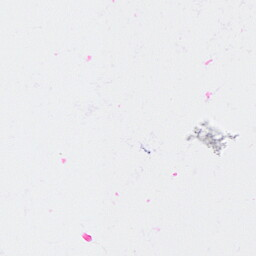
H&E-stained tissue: Breast